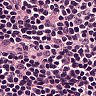
Metastatic tissue present: no